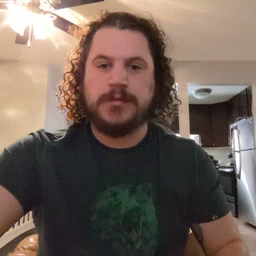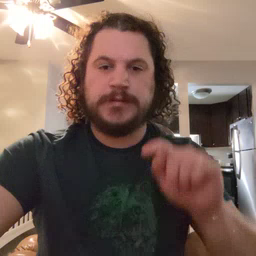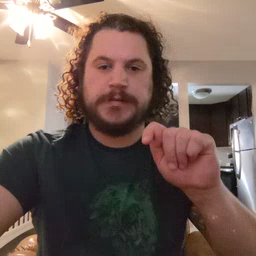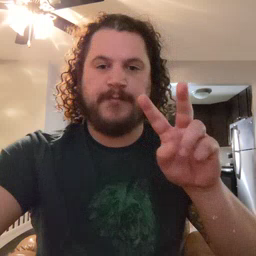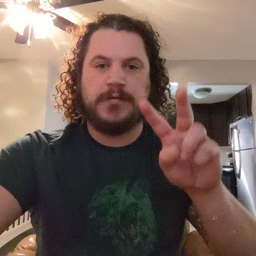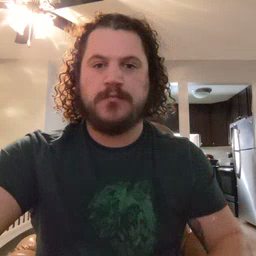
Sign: TV